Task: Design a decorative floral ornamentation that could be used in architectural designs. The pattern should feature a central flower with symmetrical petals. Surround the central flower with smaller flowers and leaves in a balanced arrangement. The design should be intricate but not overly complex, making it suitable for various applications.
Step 234:
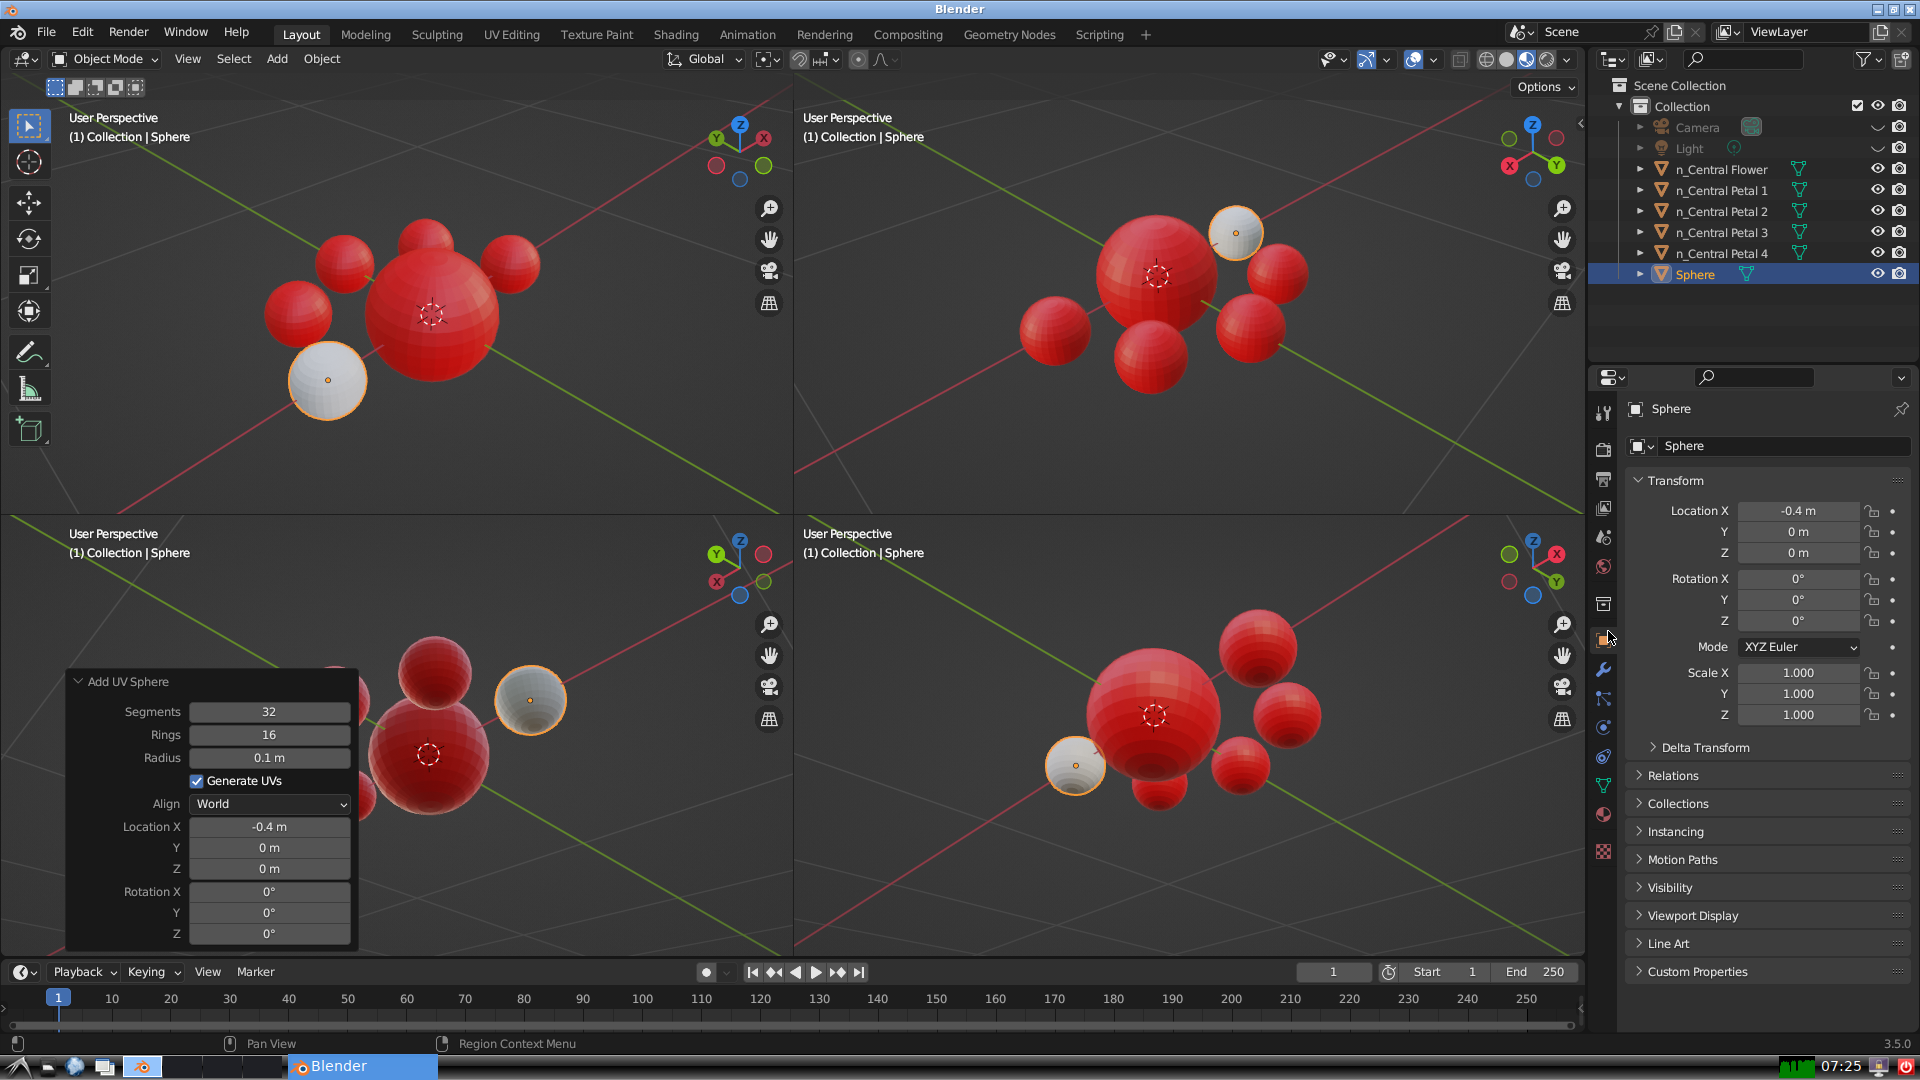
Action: {"mouse_move": [1732, 445]}